Question: I have a problem with my code, which should give me the center of a square. The square is saved as it's corners in an double[][] array.
'''
static double[] getMid(double[][] points){
double[] mid = new double[2];
double a = Math.sqrt( (points[0][0] - points[1][0]) * (points[0][0] - points[1][0])
+ (points[0][1] - points[1][1]) * (points[0][1] - points[1][1]) );
a/=2;
double c = a / Math.sin(Math.toRadians(45));
mid[0] = Math.sin(Math.toRadians(45)) * c + points[1][0];
mid[1] = Math.cos(Math.toRadians(45)) * c + points[1][1];
StdDraw.point(mid[0], mid[1]);
return mid;
}
'''
My initial idea was to calculate the distance of the center and the corner and then calculate the centerpoint with the distance and the angle.
This works fine when the square is in a normal position, but once it's rotated the center is way off.

The dots represent the calculated centers.
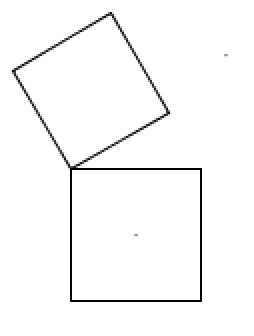
Answer: I think the code is much too complicate for what it does. If you know the figure is a square, all you need to do to find the centre is compute the midpoint between any two opposite corners.
'''
mid[0] = (points[0][0] + points[2][0]) / 2;
mid[1] = (points[0][1] + points[2][1]) / 2;
'''